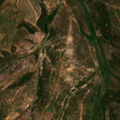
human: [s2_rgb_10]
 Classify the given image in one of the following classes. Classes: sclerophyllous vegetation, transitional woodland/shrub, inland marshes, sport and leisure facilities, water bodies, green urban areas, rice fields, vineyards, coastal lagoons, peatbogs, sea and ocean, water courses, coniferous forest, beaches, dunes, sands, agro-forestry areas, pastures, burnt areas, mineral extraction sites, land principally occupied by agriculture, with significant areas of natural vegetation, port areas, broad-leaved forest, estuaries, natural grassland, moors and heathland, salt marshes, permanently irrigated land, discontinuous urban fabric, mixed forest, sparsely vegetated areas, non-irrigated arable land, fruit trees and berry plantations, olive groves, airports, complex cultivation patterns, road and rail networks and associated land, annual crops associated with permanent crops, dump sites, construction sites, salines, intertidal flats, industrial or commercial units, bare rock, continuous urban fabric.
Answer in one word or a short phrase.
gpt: non-irrigated arable land, permanently irrigated land, olive groves, agro-forestry areas, broad-leaved forest, mixed forest, transitional woodland/shrub